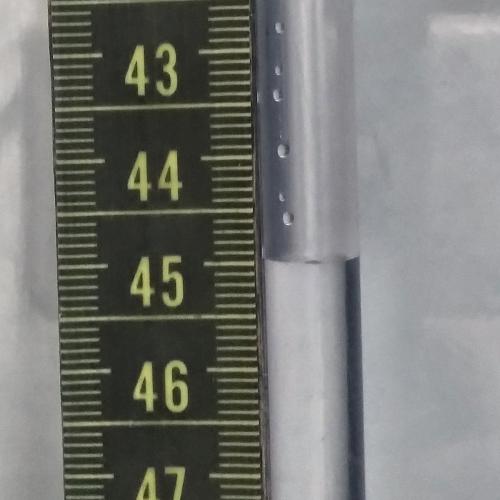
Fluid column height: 45.0 cm